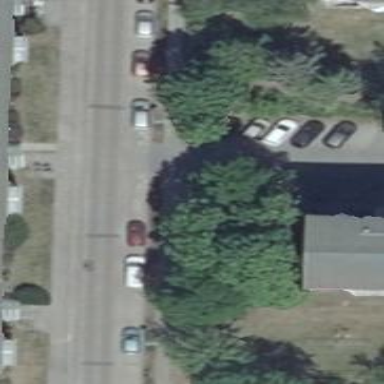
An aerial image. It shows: Road serving as parking aisle.